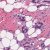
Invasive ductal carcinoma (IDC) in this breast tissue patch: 1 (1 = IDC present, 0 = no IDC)